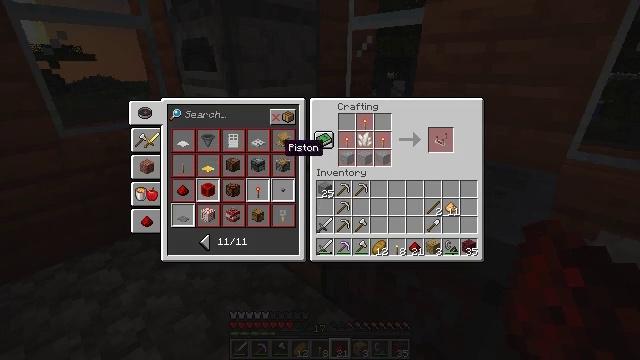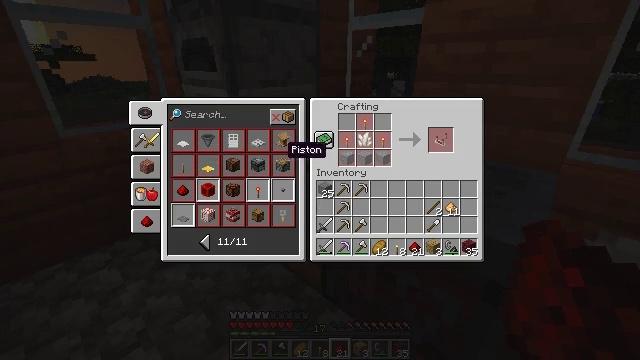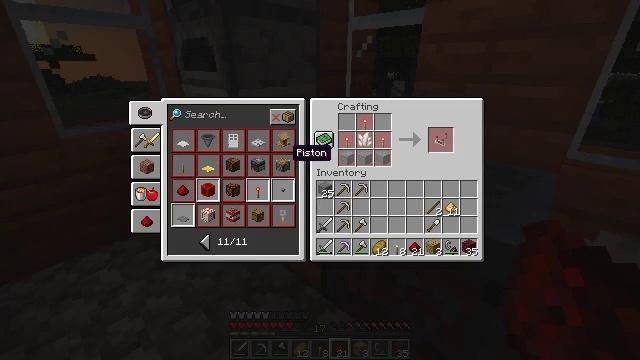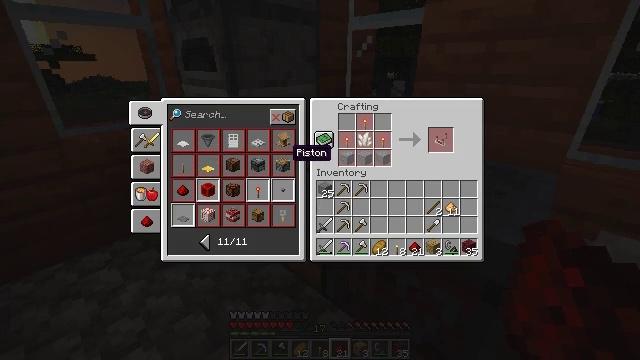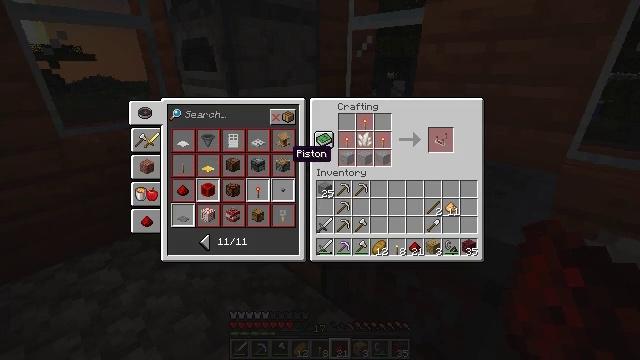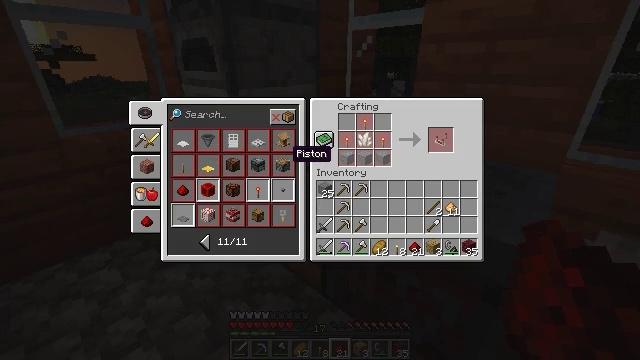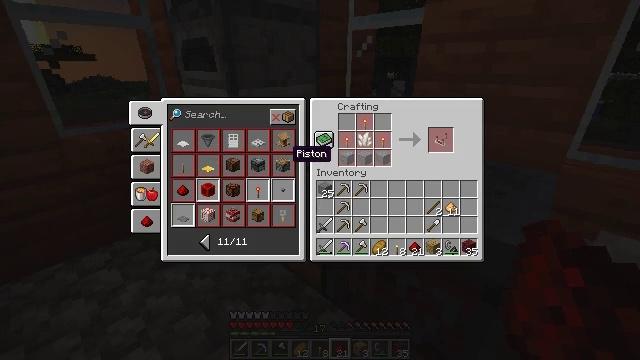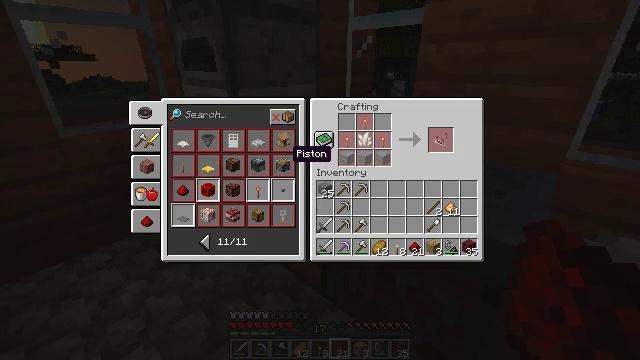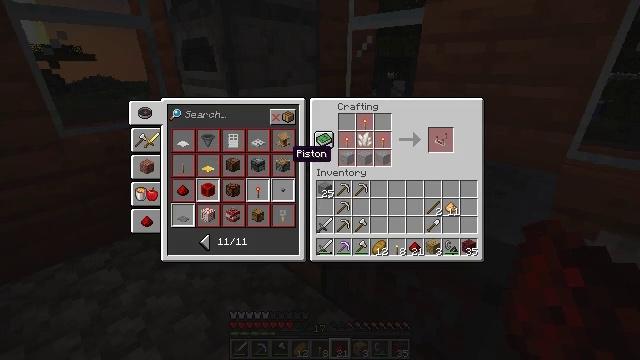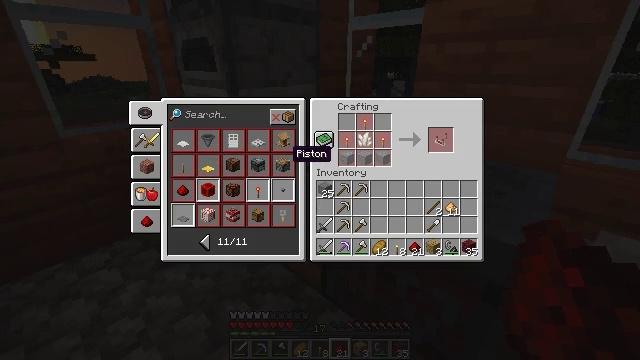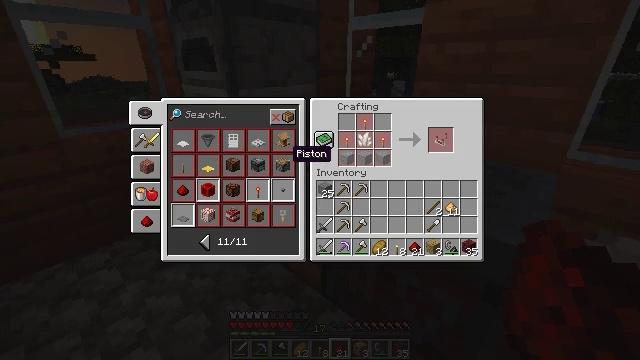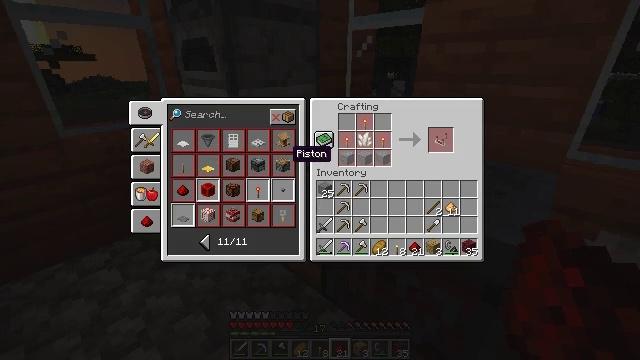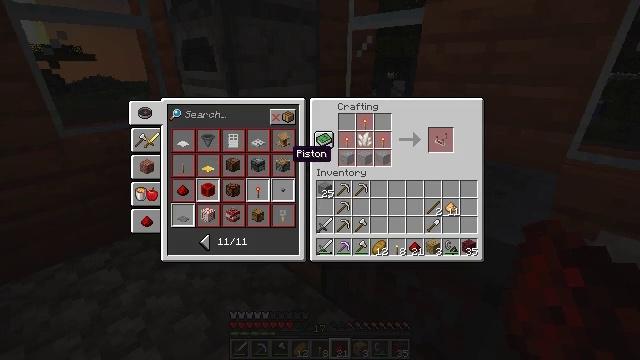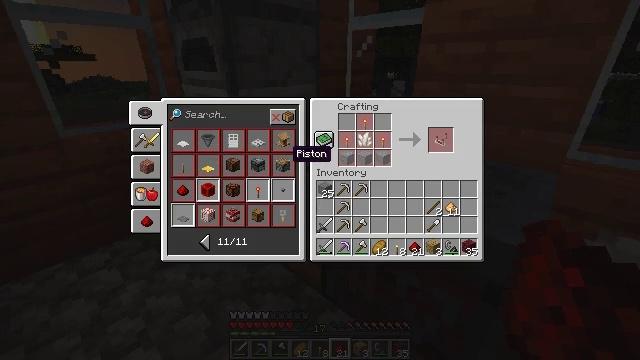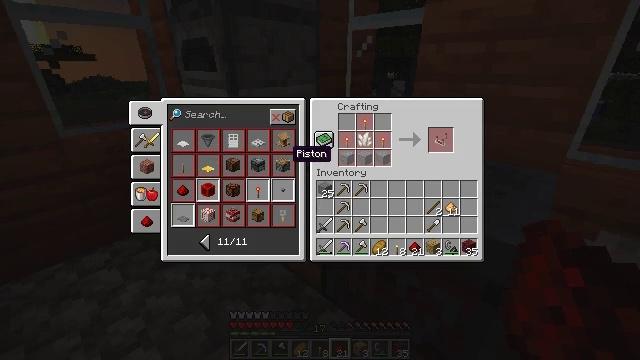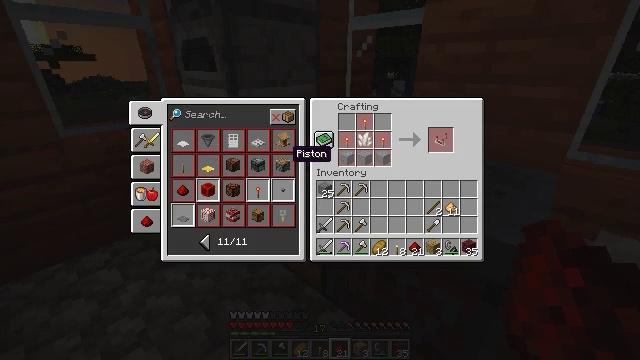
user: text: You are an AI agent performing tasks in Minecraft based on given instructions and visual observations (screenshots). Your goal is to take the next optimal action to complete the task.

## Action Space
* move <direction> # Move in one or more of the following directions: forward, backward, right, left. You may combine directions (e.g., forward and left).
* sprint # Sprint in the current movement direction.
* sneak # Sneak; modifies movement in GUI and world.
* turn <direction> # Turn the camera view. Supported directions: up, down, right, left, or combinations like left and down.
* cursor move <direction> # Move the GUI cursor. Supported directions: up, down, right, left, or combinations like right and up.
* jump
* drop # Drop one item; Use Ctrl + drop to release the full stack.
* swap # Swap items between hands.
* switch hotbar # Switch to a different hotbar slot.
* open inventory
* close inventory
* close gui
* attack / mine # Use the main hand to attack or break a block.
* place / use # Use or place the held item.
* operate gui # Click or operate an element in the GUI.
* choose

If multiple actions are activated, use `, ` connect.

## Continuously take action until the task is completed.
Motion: motion action
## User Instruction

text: Drop an iron sword.
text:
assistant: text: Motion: no_op
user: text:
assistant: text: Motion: no_op
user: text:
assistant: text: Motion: no_op
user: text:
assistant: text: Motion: no_op
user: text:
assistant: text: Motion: no_op
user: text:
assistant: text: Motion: no_op
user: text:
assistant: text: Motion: no_op
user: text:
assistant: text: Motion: no_op
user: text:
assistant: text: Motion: no_op
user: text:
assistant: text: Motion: no_op
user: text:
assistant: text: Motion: no_op
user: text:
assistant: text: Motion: no_op
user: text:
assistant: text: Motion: no_op
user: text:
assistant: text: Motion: no_op
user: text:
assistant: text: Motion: no_op
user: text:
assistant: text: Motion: no_op
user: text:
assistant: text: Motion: no_op
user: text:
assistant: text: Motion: no_op
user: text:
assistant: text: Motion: no_op
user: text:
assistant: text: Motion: no_op
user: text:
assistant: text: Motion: no_op
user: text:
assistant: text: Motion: no_op
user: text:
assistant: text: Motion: no_op
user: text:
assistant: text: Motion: no_op
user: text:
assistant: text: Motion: no_op
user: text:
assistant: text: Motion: no_op
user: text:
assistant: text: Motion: no_op
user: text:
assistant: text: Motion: no_op
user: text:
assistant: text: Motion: no_op
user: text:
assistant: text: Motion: no_op